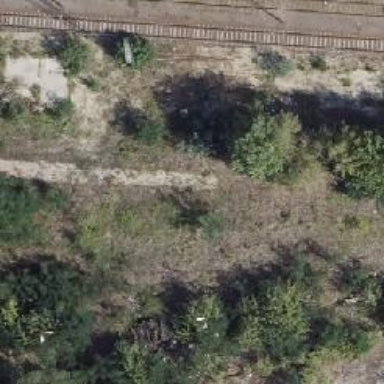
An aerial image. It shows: Abandoned railway yard.